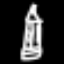
Label: pencil